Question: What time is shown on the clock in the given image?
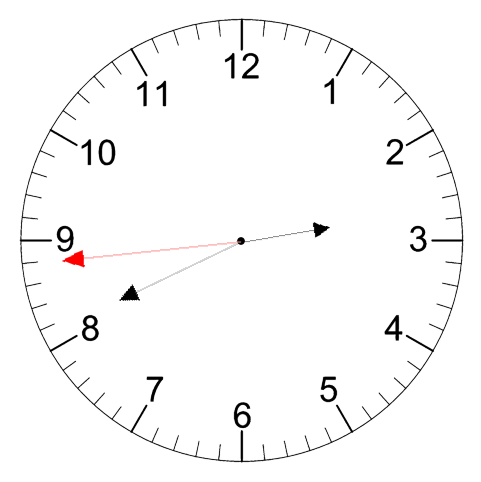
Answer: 02:40:44